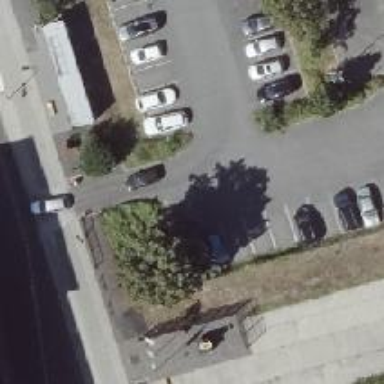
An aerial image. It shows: Parking aisle designated as service road.